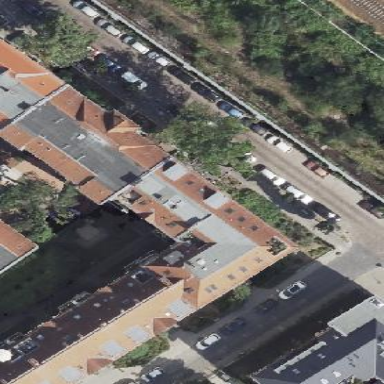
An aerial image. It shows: Building consisting of apartments with double saltbox roof shape.